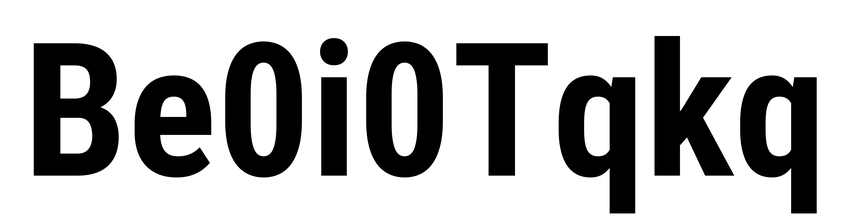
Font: Roboto_Condensed_Bold